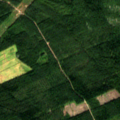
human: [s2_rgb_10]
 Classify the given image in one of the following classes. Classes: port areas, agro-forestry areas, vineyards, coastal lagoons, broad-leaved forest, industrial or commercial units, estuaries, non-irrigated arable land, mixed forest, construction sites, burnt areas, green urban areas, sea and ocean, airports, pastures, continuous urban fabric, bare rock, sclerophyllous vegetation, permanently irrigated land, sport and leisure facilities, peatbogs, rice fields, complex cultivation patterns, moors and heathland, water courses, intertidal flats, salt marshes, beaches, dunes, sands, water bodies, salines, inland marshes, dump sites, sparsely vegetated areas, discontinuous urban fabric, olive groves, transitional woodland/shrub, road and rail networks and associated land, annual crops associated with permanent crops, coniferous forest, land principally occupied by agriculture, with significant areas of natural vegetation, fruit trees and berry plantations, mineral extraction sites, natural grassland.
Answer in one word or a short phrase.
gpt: coniferous forest, mixed forest